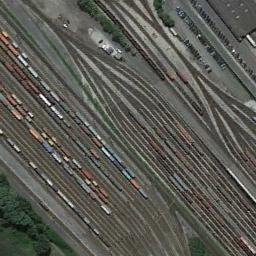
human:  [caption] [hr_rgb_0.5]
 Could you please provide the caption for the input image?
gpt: There are many trains on the railway .

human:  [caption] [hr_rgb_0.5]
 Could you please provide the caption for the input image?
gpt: There are some trains on the railway .

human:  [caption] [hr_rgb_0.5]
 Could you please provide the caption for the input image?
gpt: These railways have lots of trains of different colors on the tracks .

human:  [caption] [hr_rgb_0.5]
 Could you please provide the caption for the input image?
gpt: There is a row of blue buildings on one side of the railway .

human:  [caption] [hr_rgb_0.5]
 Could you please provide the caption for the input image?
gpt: There are some green trees beside the railway .